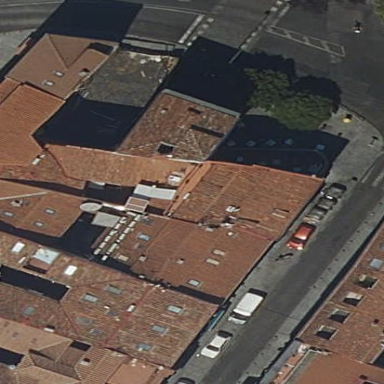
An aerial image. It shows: Building with red exterior and brown roof.